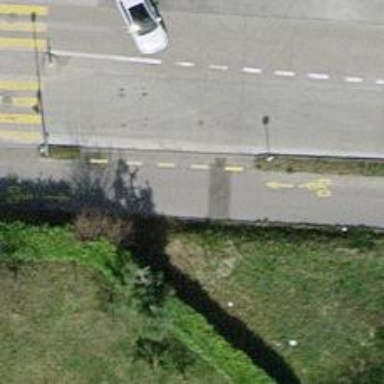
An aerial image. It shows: Cycleway.